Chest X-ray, AP view. Patient: 33 years old, sex M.
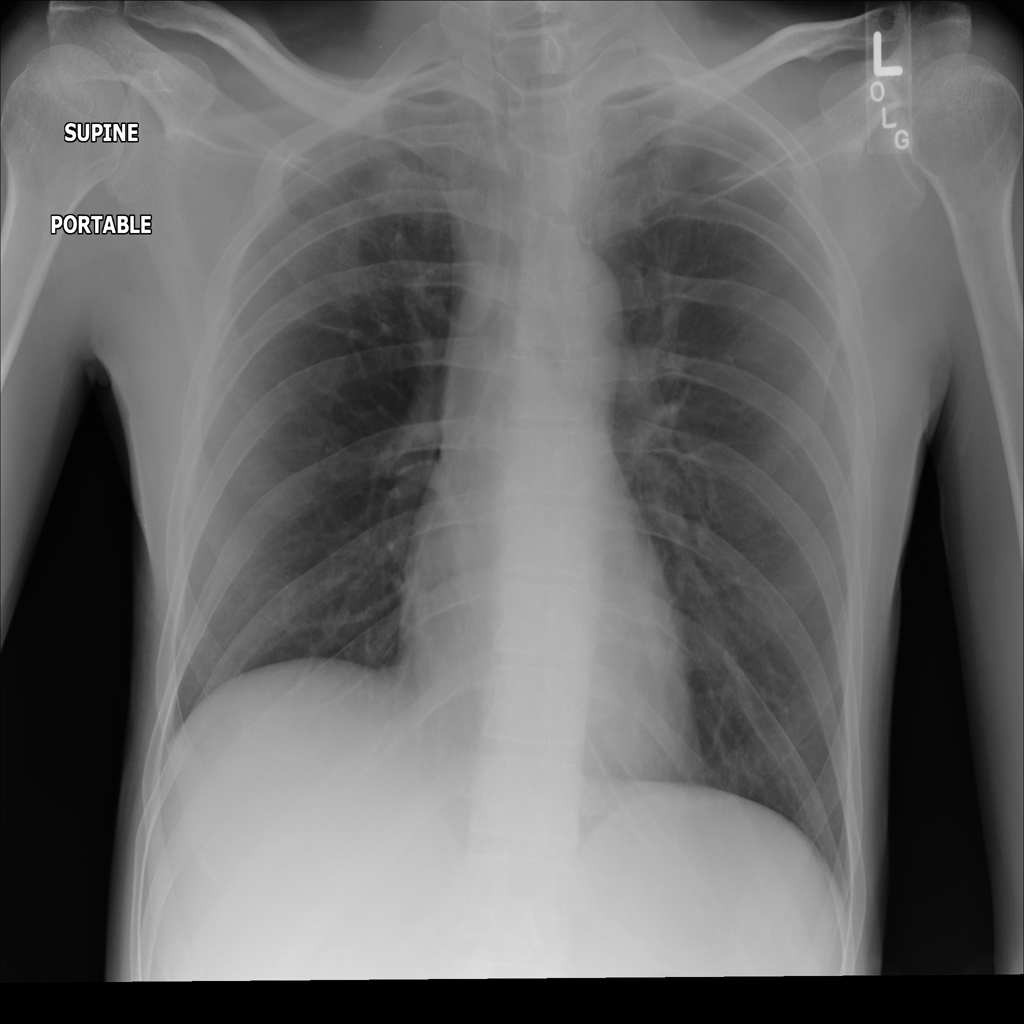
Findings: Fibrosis